Question: I'm attempting to use an ajax source with Datatables, and I've run into some errors in doing. Previously Ajax was not being used with Datatables, and they were working fine, but upon trying to use Ajax and JSON I have some errors.
The error I am recieving is the following:
> Uncaught TypeError: Cannot read property 'length' of undefined
<URL>
To create the tables when the page loads here is the code:
'''
$(document).ready(function() {
$('#trades').dataTable( {
"sDom": "<'row'<'span6'l><'span6'f>r>t<'row'<'span6'i><'span6'p>>",
"sPaginationType": "bootstrap",
"bProcessing": true,
"bServerSide": true,
"aoColumns": [
{ "mData": "id" },
{ "mData": "Minecraft_Username" },
{ "mData": "Block_Name" },
{ "mData": "Quantity" },
{ "mData": "Cost" },
{ "mData": "Trade_Status" },
],
"sAjaxSource": "test.php"
} );
} );
'''
And sAjaxSource test.php contains the following:
'''
<?php
$tableName = "mctrade_trades";
$result = mysql_query("SELECT 'id', 'Minecraft_Username', 'Block_Name', 'Quantity', 'Cost', 'Trade_Status' FROM $tableName");
$data = array();
while ( $row = mysql_fetch_assoc($result) )
{
$data[] = $row;
}
header("Content-type: application/json");
echo json_encode( $data );
?>
'''
The output of test.php:
'''
[{"id":"1","Minecraft_Username":"fog","Block_Name":"DIAMOND_PICKAXE","Quantity":"1","Cost":"100","Trade_Status":"1"},{"id":"2","Minecraft_Username":"fog","Block_Name":"DIAMOND_PICKAXE","Quantity":"1","Cost":"1002","Trade_Status":"1"},{"id":"3","Minecraft_Username":"fog","Block_Name":"DIAMOND_PICKAXE","Quantity":"1","Cost":"1035","Trade_Status":"1"},{"id":"4","Minecraft_Username":"fog","Block_Name":"DIAMOND_PICKAXE","Quantity":"1","Cost":"1035","Trade_Status":"1"},{"id":"5","Minecraft_Username":"fog","Block_Name":"DIAMOND_PICKAXE","Quantity":"1","Cost":"100","Trade_Status":"2"},{"id":"6","Minecraft_Username":"fog","Block_Name":"DIAMOND_PICKAXE","Quantity":"1","Cost":"100","Trade_Status":"2"},{"id":"7","Minecraft_Username":"fog","Block_Name":"DIAMOND_PICKAXE","Quantity":"1","Cost":"10000","Trade_Status":"2"}]
'''
The table is generated correctly but due to this error, there is text saying "Processing right above the table, and you cannot use any of the functions of the datatable, such as searching.
Here is an image of what the table looks like using the above JSON:

I'm assuming the error is in my JSON output, but I do not exactly know what is wrong with it, nor what I should do to fix it. I'm pretty new to Web Development and implementing Datatables has been quite the learning curve!
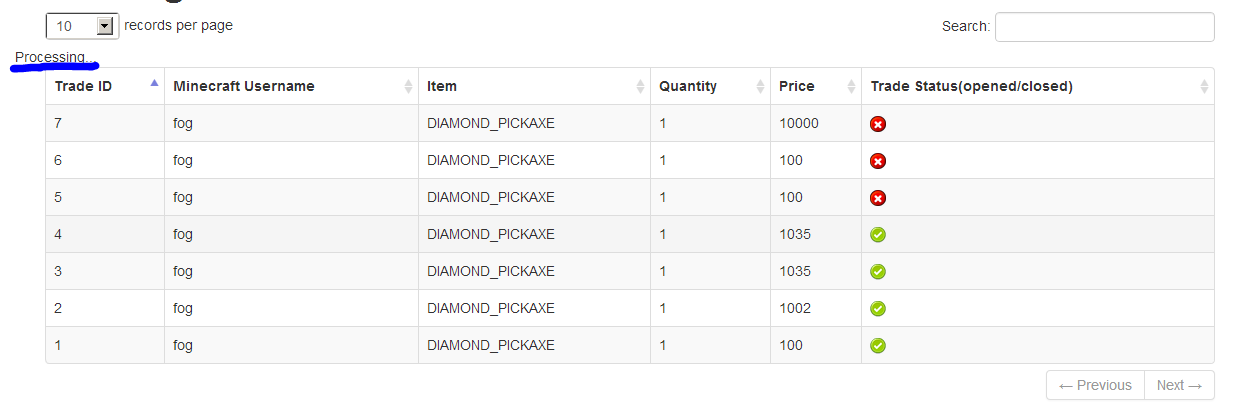
Answer: Your JSON output is wrong for the following reasons:
1. The iTotalRecords and iTotalDisplayRecords fields are missing. This is why the pagination (and all the other functionalities) are broken (notice the message "Showing 1 to NaN of NaN entries (filtered from NaN total entries)" in the footer section). See this page for further details on server-side processing.
2. There is some HTML code after the JSON response.
Here is the extra HTML code (taken from <URL>:
'''
<!-- Hosting24 Analytics Code -->
<script src="http://stats.hosting24.com/count.php"></script>
<!-- End Of Analytics Code -->
'''
In my opinion, the 'test.php' script should be like the following:
'''
<?php
$link = mysqli_init();
// Adjust hostname, username, password and database name before use!
$db = mysqli_real_connect($link, "hostname", "username", "password", "database") or die(mysqli_connect_error());
$SQL = 'SELECT 'id','Minecraft_Username','Block_Name','Quantity','Cost','Trade_Status' FROM mctrade_trades';
$result = mysqli_query($link, $SQL) or die(mysqli_error($link));
$aaData = array();
while ($row = mysqli_fetch_assoc($result)) {
$aaData[] = $row;
}
$response = array(
'aaData' => $aaData,
'iTotalRecords' => count($aaData),
'iTotalDisplayRecords' => count($aaData)
);
if (isset($_REQUEST['sEcho'])) {
$response['sEcho'] = $_REQUEST['sEcho'];
}
header('Content-type: application/json');
echo json_encode($response);
?>
'''
Be also aware that the 'mysql_*' functions are deprecated, so you should use <URL> for further details.